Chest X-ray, PA view. Patient: 63 years old, sex M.
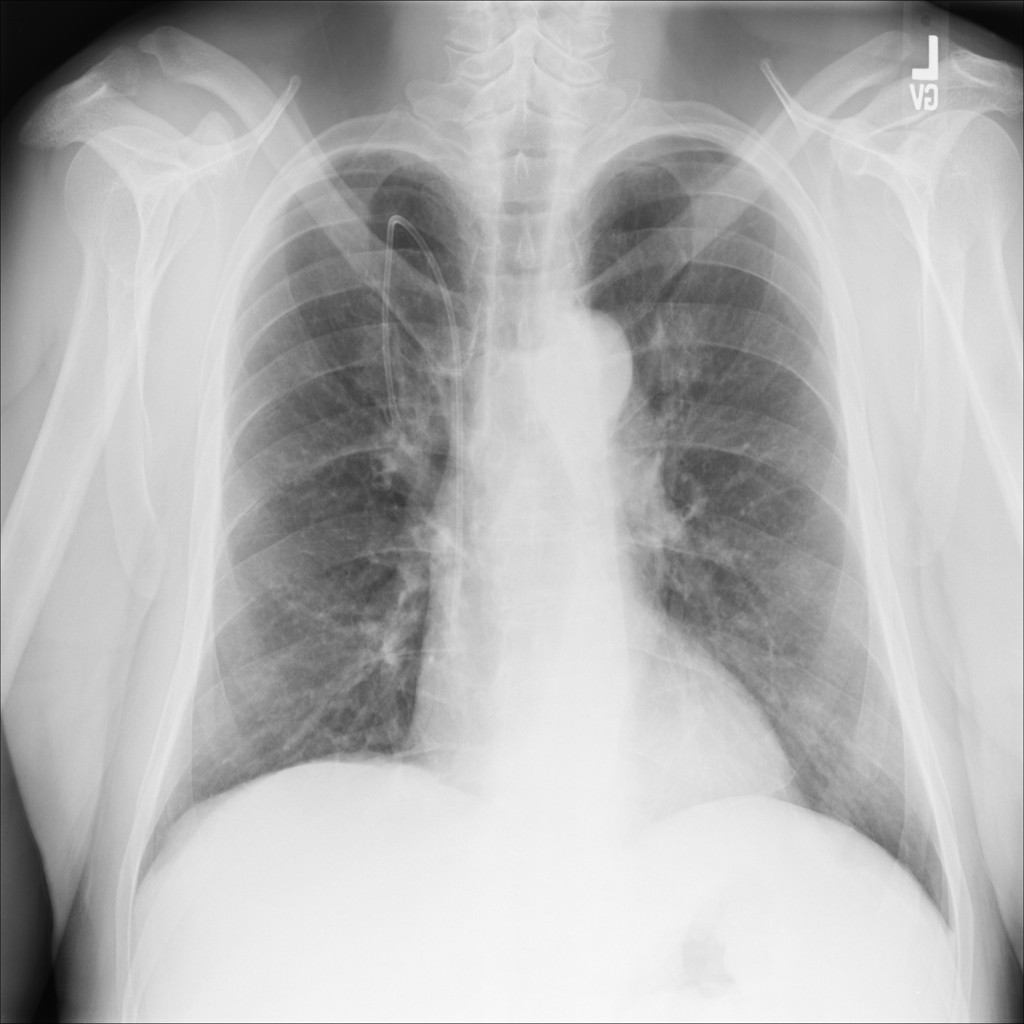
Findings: Emphysema